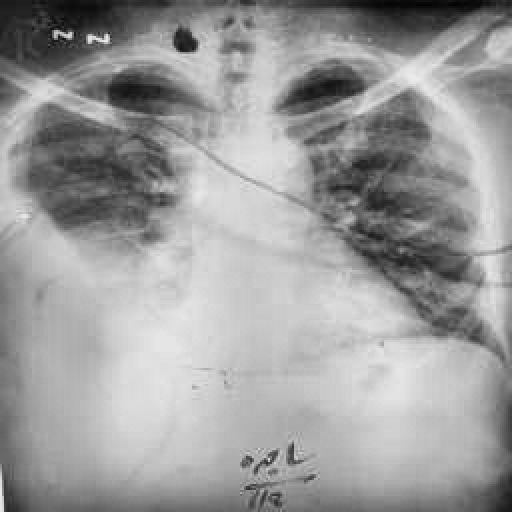
Finding: TUBERCULOSIS